Question: now I'm creating a minesweeper-alike game in pygame. I'm trying to make bomb numering creator, but unfortunately i'm having list index out of range error. My idea is to generate all 1 numbers, and then when coordinates are the same for i place in the list, change picture to 2 etc.
'''
import sys, os
import pygame
import random
import time
from pygame import mixer
BLACK = (0, 0, 0)
WHITE = (255, 255, 255)
W, H = 400, 400
pygame.init()
screen = pygame.display.set_mode((W, H))
pygame.display.set_caption("mine")
emp_place_img = pygame.image.load('emp.png').convert_alpha()
emp_place_mask = pygame.mask.from_surface(emp_place_img)
bomb_img = pygame.image.load('bomb.png').convert_alpha()
bomb_mask = pygame.mask.from_surface(bomb_img)
mark1_img = pygame.image.load('mark1.png').convert_alpha()
mark2_img = pygame.image.load('mark2.png').convert_alpha()
mark3_img = pygame.image.load('mark3.png').convert_alpha()
kursor = pygame.image.load('coursor.png').convert_alpha()
kursor_mask = pygame.mask.from_surface(kursor)
emp_place_x = []
emp_place_y = []
emp_place_image = []
emp_place_masking = []
placex = 0
placey=0
bomb_image = []
bomb_masking = []
bomb_x = []
bomb_y = []
mark_image = []
mark_masking = []
mark_x = []
mark_y = []
mark_x_pos = [-25,-25,-25,0,0,0,25,25,25]
mark_y_pos = [-25,0,25,-25,0,25,-25,0,25]
mark_blit_number =0
boom = False
CLOCK = pygame.time.Clock()
def emp_place_blit(x, y, i):
screen.blit(emp_place_image[i], (x, y))
def bomb_blit(x,y,i):
screen.blit(bomb_image[i],(x,y))
def mark_blit(x,y,i):
screen.blit(mark_image[i],(x,y))
def main():
global boom, emp_place_image, emp_place_img, emp_place_x, emp_place_y, placex, placey,mark_blit_number
running = True
while running:
pygame.mouse.set_visible(True)
for event in pygame.event.get():
if event.type == pygame.QUIT:
running = False
playerx1, playery1 = pygame.mouse.get_pos()
for i in range(256):
emp_place_image.append(emp_place_img)
emp_place_masking.append(pygame.mask.from_surface(emp_place_image[i]))
emp_place_x.append(placex*25)
emp_place_y.append(placey)
placex+=1
if placex==16:
placex=0
placey+=25
for i in range(256):
distance = (playerx1 - int(emp_place_x[i])), ((playery1 - int(emp_place_y[i])))
result = emp_place_masking[i].overlap(kursor_mask, distance)
if result and pygame.mouse.get_pressed()[0]:
emp_place_image[i] = pygame.image.load("fill.png")
if boom == True:
sys.exit()
for i in range(20):
bomb_image.append(bomb_img)
randomposx = (random.choice(emp_place_x))
bomb_x.append(randomposx)
randomposy = (random.choice(emp_place_y))
bomb_y.append(randomposy)
for x in range(9):
mark_x.append(randomposx+mark_x_pos[x])
mark_y.append(randomposy+mark_y_pos[x])
mark_x_add = mark_x
mark_y_add = mark_y
mark_x_add_value = mark_x[i]
mark_y_add_value = mark_y[i]
mark_x_add.remove(mark_x[i])
mark_y_add.remove(mark_y[i])
if mark_x_add_value in mark_x_add and mark_y_add_value in mark_y_add:
mark_image.append(mark2_img)
else:
mark_image.append(mark1_img)
for i in range(20):
distancebomb1, distancebomb2 = (playerx1 - int(bomb_x[i])), ((playery1 - int(bomb_y[i])))
if 0<distancebomb1<25 and 0<distancebomb2<25 and pygame.mouse.get_pressed()[0]:
boom = ""
for i in range(256):
emp_place_blit(emp_place_x[i], emp_place_y[i], i)
for i in range(180):
mark_blit(mark_x[i], mark_y[i], i)
for i in range(20):
bomb_blit(bomb_x[i], bomb_y[i], i)
screen.blit(kursor,(playerx1, playery1))
pygame.display.flip()
pygame.display.update()
CLOCK.tick(60)
main()
'''
I'm aware this is probably not the best way to do this minigame, but I want to know what is going wrong and how to repair it
<URL>

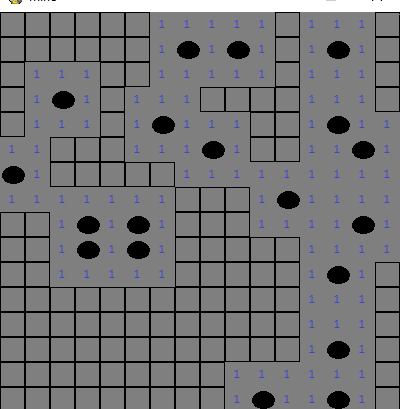
Answer: 'mark_x_add = mark_x' does not create a copy of the list 'mark'. To create a shallow copy of a list you can use do 'mark_x_add = mark_x<URL>.
Further more, the control variable in the inner loop is 'x' rather than 'i':
'''
mark_x_add = mark_x[:]
mark_y_add = mark_y[:]
mark_x_add_value = mark_x[x]
mark_y_add_value = mark_y[x]
mark_x_add.remove(mark_x[x])
mark_y_add.remove(mark_y[x])
'''
---
Anyway, you overcomplicate things. The random positions for the bombs have to be computed before the main application loop. So the positions for the marks can be computed before the loop, too. Use a <URL> to store the positions of the bombs and marks. e.g:
'''
grid_size = (16, 16)
field_size = (25, 25)
number_of_bombs = 20
bombs = {}
markpos = [(x, y) for x in range(-1, 2) for y in range(-1, 2) if x != 0 or y !=0]
marks = {}
def main():
global bombs, marks
# create random bombs
while len(bombs) < number_of_bombs:
bx, by = random.randint(0, grid_size[0]-1), random.randint(0, grid_size[1]-1)
if (bx, by) not in bombs:
bombs[(bx, by)] = bomb_img
# find marks
for pos in bombs:
mposlist = [(p[0]+pos[0], p[1]+pos[1]) for p in markpos
if 0 <= p[0]+pos[0] < grid_size[0] and
0 <= p[1]+pos[1] < grid_size[1] and
(p[0]+pos[0], p[1]+pos[1]) not in bombs]
for mpos in mposlist:
marks[mpos] = marks[mpos]+1 if mpos in marks else 1
running = True
while running:
pygame.mouse.set_visible(True)
for event in pygame.event.get():
if event.type == pygame.QUIT:
running = False
playerx1, playery1 = pygame.mouse.get_pos()
for x in range(grid_size[0]):
for y in range(grid_size[1]):
screen.blit(emp_place_img, (x*field_size[0], y*field_size[1]))
for pos, img in bombs.items():
screen.blit(img, (pos[0]*field_size[0], pos[1]*field_size[1]))
for pos, count in marks.items():
img = [mark1_img, mark2_img, mark3_img][min(count-1, 2)]
screen.blit(img, (pos[0]*field_size[0], pos[1]*field_size[1]))
screen.blit(kursor,(playerx1, playery1))
pygame.display.flip()
pygame.display.update()
CLOCK.tick(60)
'''
---
> how can i add more marks for 4, 5 etc bombs?
You have to change the line:
'''
img = [mark1_img, mark2_img, mark3_img][min(count-1, 2)]
'''
Create a list of mark images somewhere at the initialization part. e.g:
'''
mark_list = [mark1_img, mark2_img, mark3_img, mark4_img, mar5_img]
'''
and select the proper image. e.g:
'''
for pos, count in marks.items():
img = mark_list[min(count-1, len(mark_list)-1)]
screen.blit(img, (pos[0]*field_size[0], pos[1]*field_size[1]))
'''